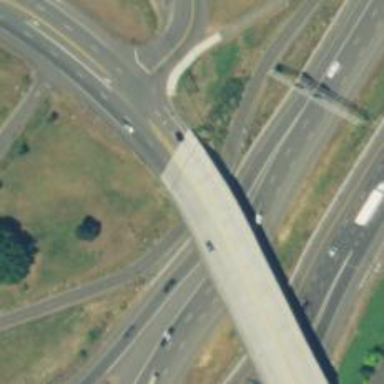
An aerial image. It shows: Bridge over trunk highway expressway.